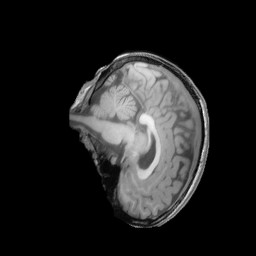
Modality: T1w
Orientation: sagittal
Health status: ill
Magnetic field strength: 3 T